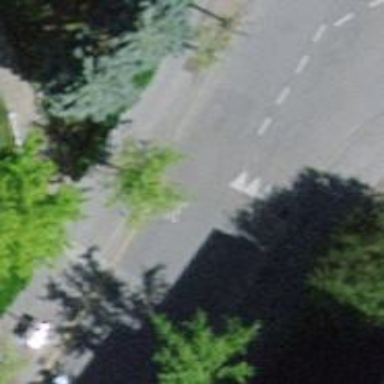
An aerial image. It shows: Unmarked crossing on footway with traffic calming table.